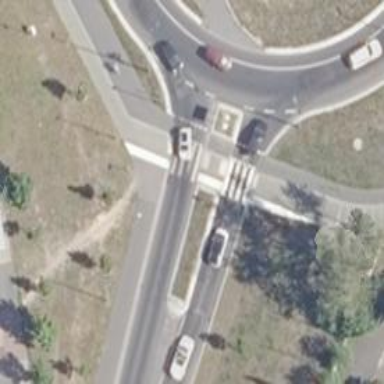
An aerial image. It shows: Marked pedestrian crossing with zebra designation and central island.